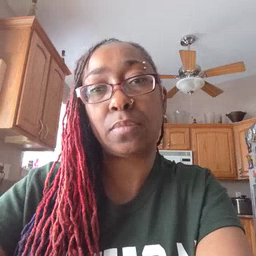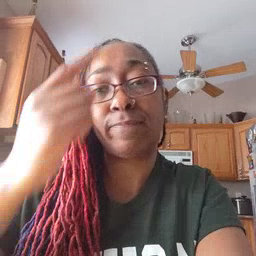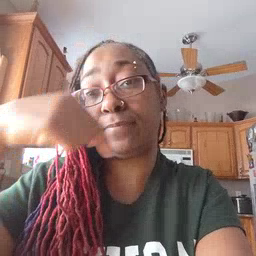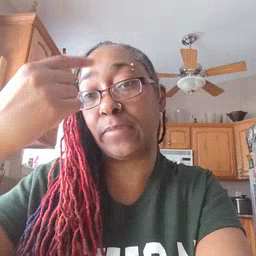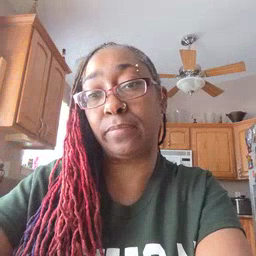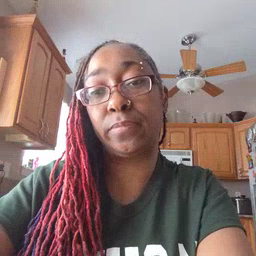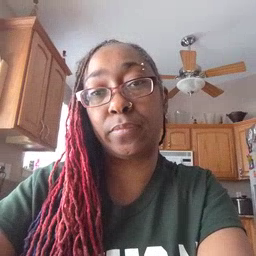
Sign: face